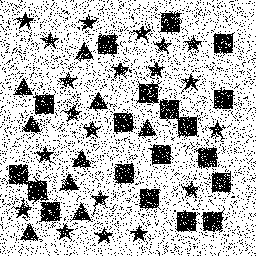
Squares: 19
Triangles: 9
Stars: 20
Total shapes: 48